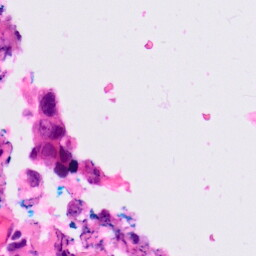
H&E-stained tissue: Lung